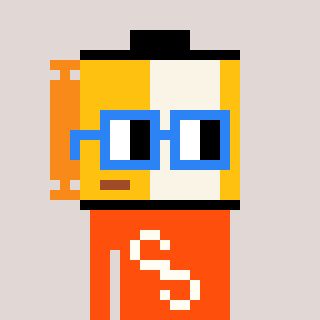
a pixel art character with square blue glasses, a film roll-shaped head and a orange-colored body on a warm background